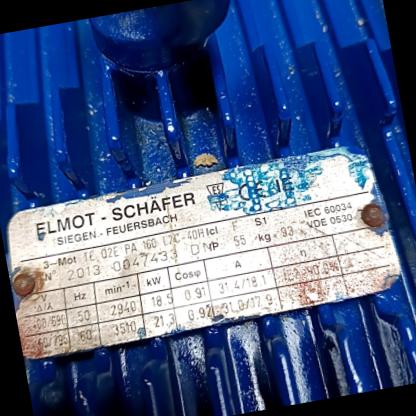
Klasa: tabliczka-znamionowa